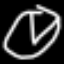
Label: clock